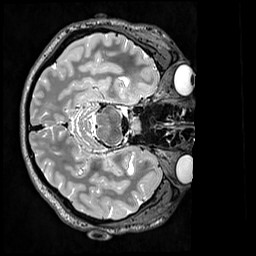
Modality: T2w
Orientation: axial
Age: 26
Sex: male
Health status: healthy
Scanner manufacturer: siemens
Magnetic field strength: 3 T
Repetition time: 3.2 s
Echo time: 0.568 s